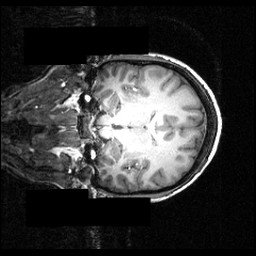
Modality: T1w
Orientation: coronal
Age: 22
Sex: female
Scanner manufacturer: siemens
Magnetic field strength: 3.951 T
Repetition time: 1.5 s
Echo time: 0.00335 s